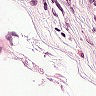
Metastatic tissue present: no